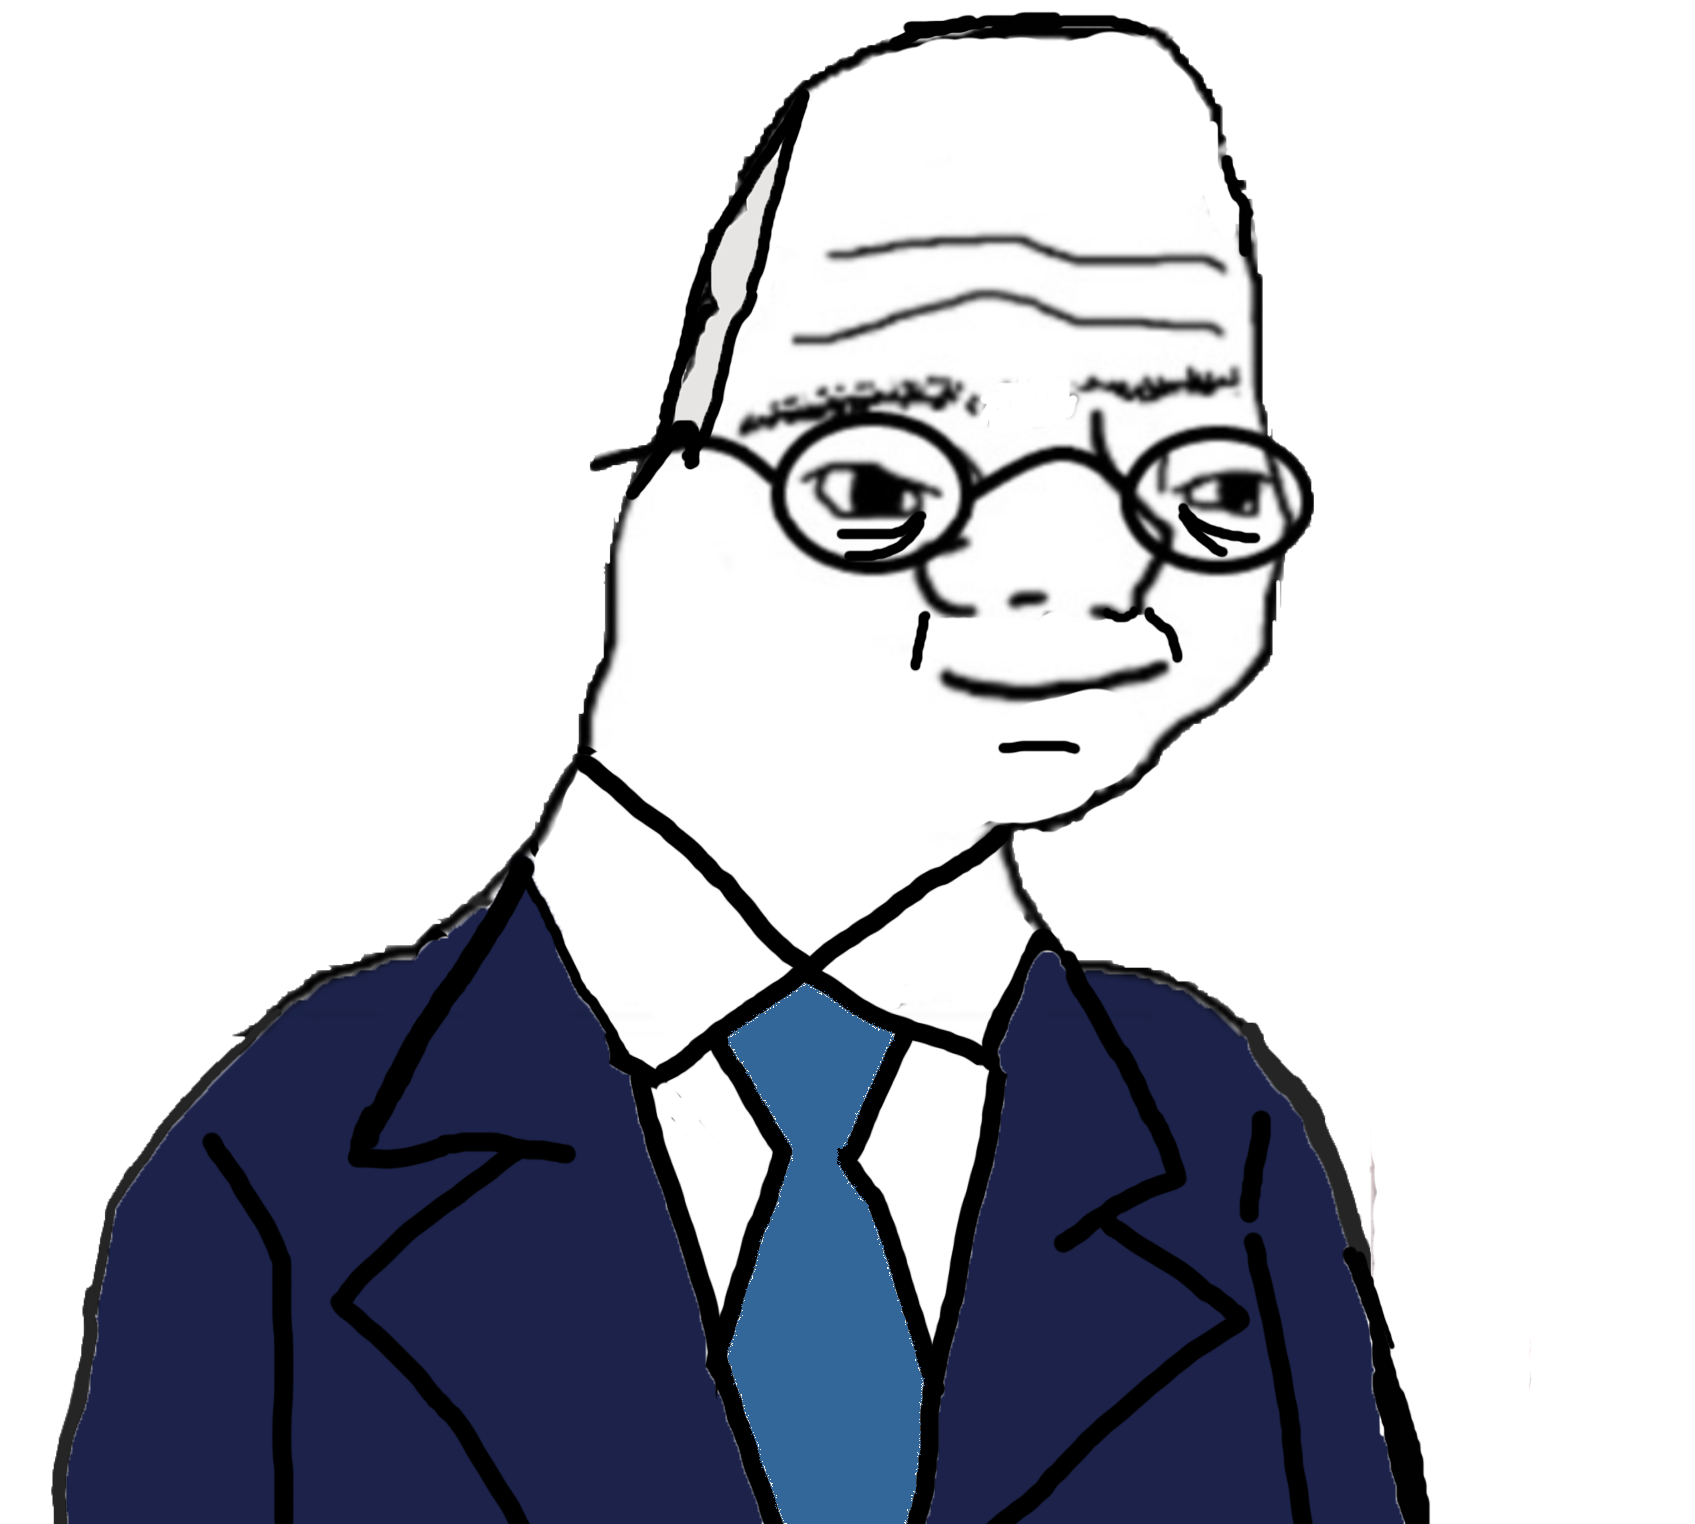
Label: 5_Zoomer